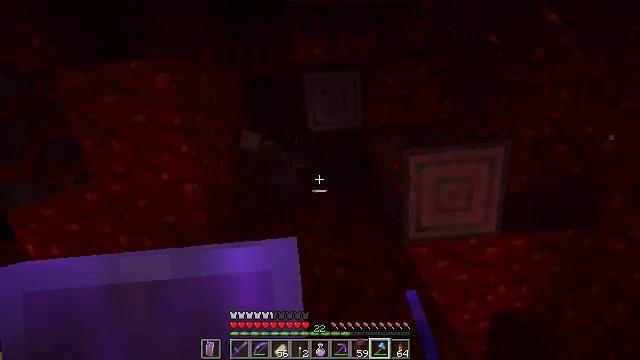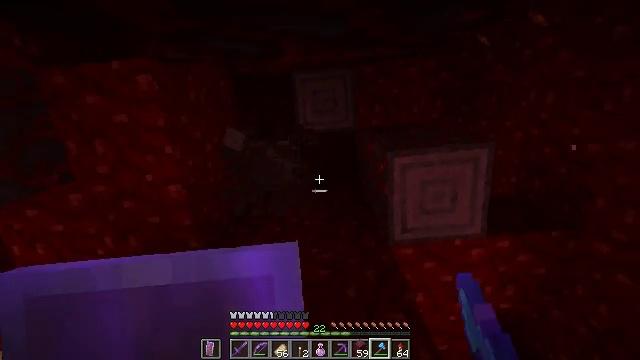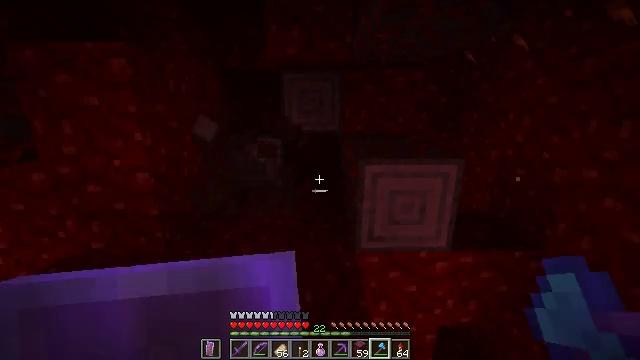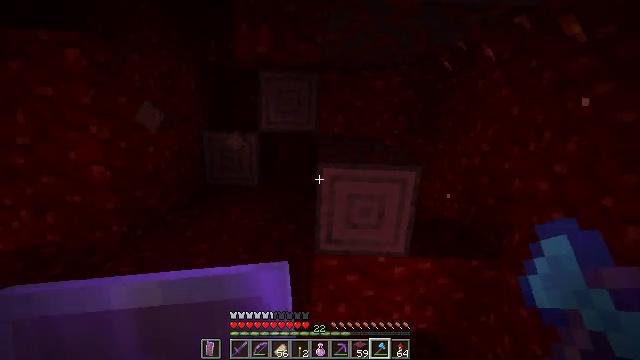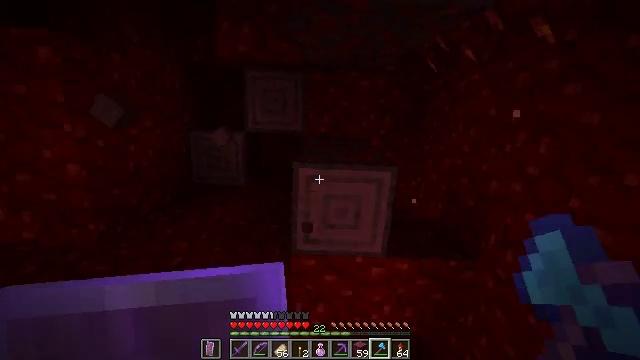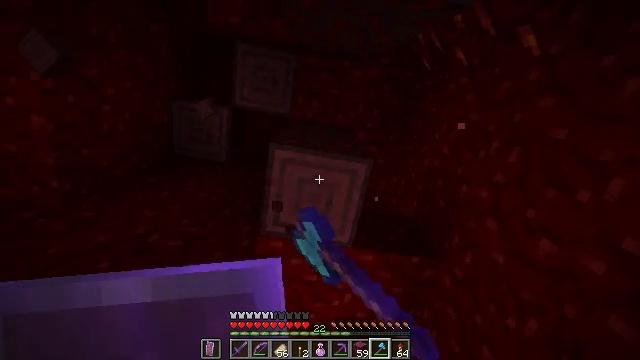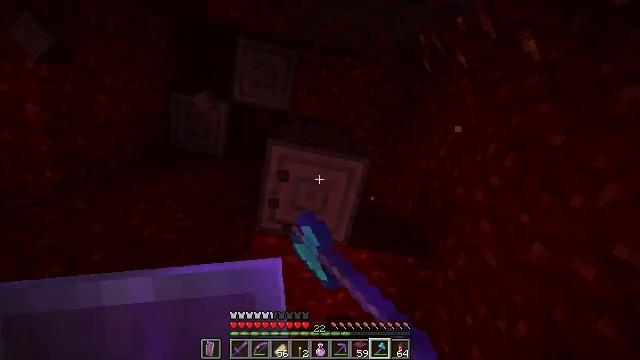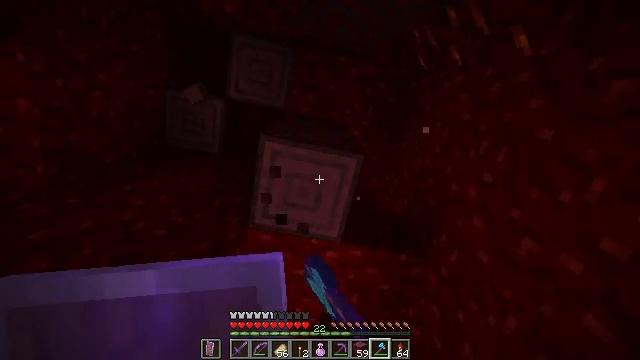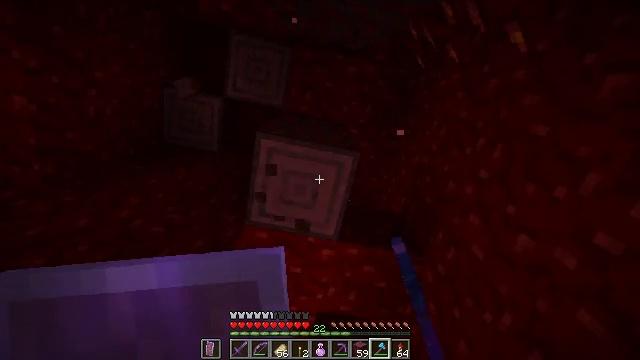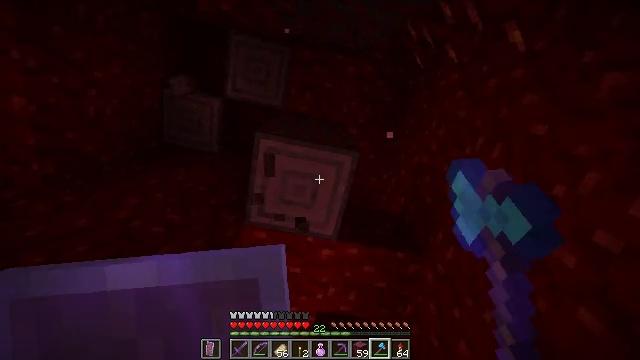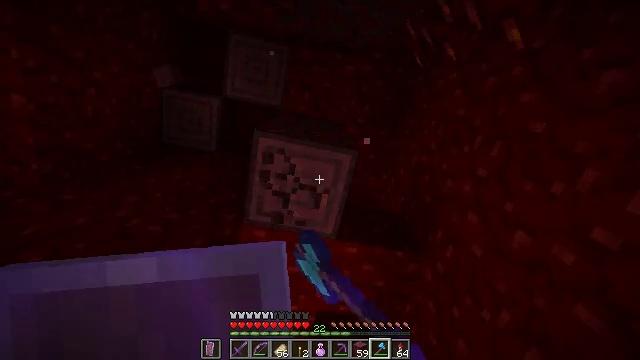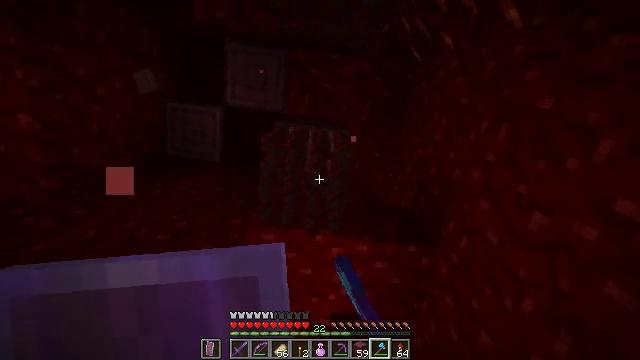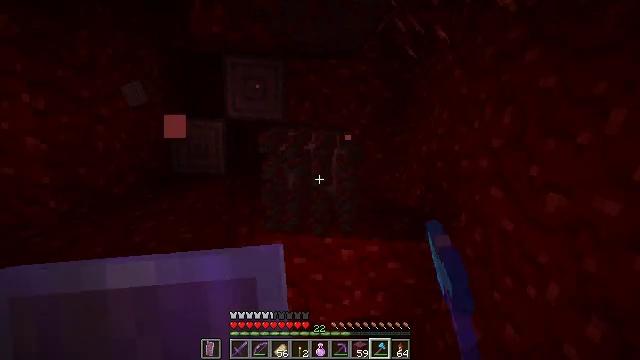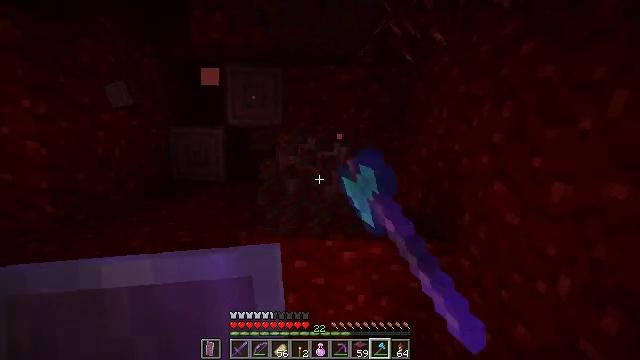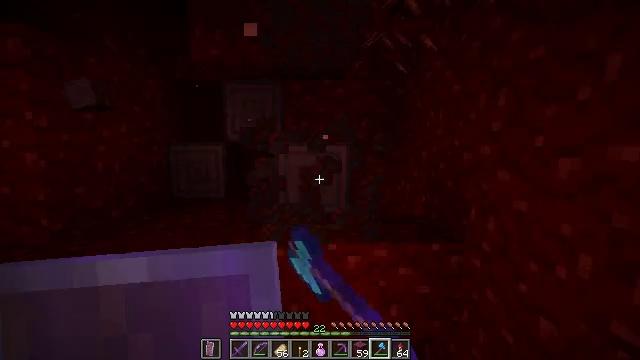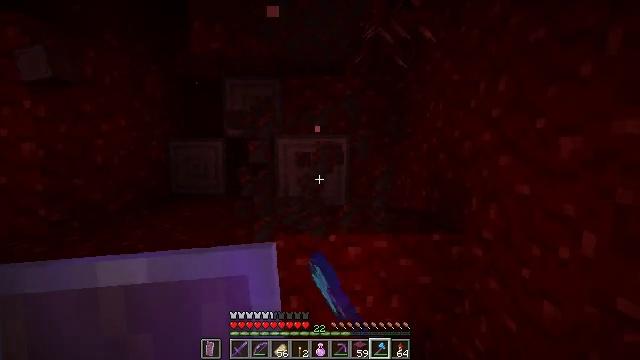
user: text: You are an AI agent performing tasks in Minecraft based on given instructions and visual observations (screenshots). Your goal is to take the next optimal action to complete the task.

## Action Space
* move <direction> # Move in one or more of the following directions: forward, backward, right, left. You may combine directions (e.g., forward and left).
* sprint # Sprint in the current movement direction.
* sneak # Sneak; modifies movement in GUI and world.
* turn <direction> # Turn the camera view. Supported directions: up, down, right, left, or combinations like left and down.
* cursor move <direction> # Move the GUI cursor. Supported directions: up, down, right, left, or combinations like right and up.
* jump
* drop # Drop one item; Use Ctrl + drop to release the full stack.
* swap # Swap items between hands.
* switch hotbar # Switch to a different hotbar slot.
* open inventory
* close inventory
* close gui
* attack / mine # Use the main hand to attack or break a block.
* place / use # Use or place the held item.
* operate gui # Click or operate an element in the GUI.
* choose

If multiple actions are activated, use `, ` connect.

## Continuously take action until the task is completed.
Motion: motion action
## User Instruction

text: Gather crimson stem from a crimson forest.
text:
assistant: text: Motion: move right, attack / mine
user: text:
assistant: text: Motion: move right, turn right, attack / mine
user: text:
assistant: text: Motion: move right, turn right, attack / mine
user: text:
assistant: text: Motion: move right, attack / mine
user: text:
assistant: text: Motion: turn right and down, attack / mine
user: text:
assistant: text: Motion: turn right, attack / mine
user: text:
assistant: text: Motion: attack / mine
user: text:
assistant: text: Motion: attack / mine
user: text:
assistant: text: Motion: attack / mine
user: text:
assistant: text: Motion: attack / mine
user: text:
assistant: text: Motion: move forward, turn left and up, attack / mine
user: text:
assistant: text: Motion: move forward, turn left and up, attack / mine
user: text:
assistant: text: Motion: move forward, turn left and up, attack / mine
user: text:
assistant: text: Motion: move forward, turn left and up, attack / mine
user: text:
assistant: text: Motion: attack / mine
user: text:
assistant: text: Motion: attack / mine
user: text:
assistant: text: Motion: attack / mine
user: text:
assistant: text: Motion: attack / mine
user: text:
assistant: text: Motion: attack / mine
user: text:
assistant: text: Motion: attack / mine
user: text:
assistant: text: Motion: attack / mine
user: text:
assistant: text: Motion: turn right and up, attack / mine
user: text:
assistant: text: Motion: turn up, attack / mine
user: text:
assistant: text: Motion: attack / mine
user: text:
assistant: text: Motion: attack / mine
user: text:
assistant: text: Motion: attack / mine
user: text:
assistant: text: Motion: attack / mine
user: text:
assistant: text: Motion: move left
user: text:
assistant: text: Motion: move left
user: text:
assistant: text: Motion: move left